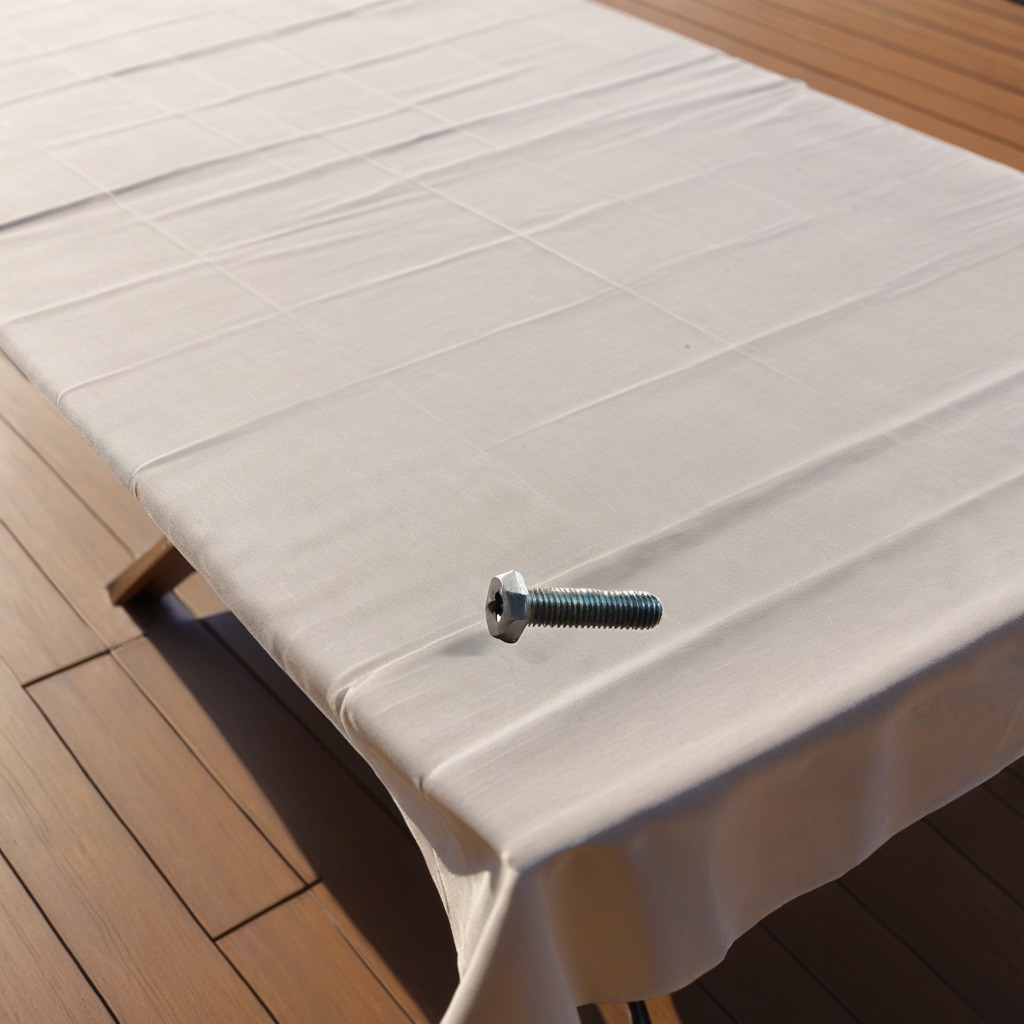
A metal screw lying on a wooden table in an outdoor workshop during daytime bright natural light soft shadows worn but beneath the cloth